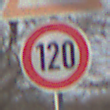
Verkehrszeichen: Geschwindigkeit120
Zusatzzeichen oben: UnebeneFahrbahn
Umgebung: Outdoor, Nature
Tageszeit: MorningAfternoon
Wetter: PartlyCloudy
Licht: Natural
Jahreszeit: NotSpecified
Kontrast: HighContrast